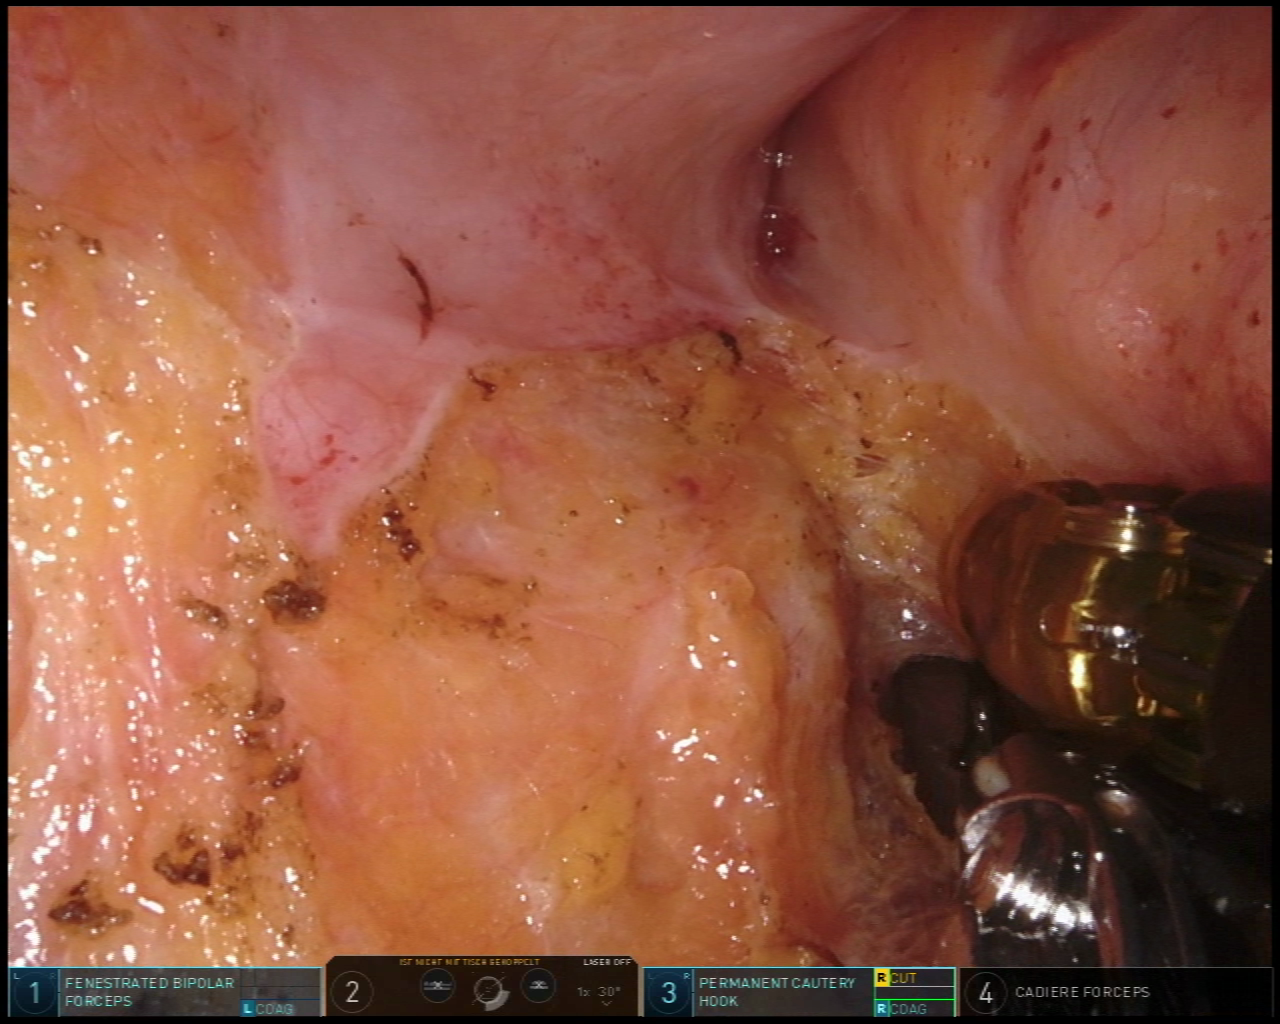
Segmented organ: abdominal_wall
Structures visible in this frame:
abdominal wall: yes
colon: no
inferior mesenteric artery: no
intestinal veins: no
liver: no
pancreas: no
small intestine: no
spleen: no
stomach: no
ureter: no
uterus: no
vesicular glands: no